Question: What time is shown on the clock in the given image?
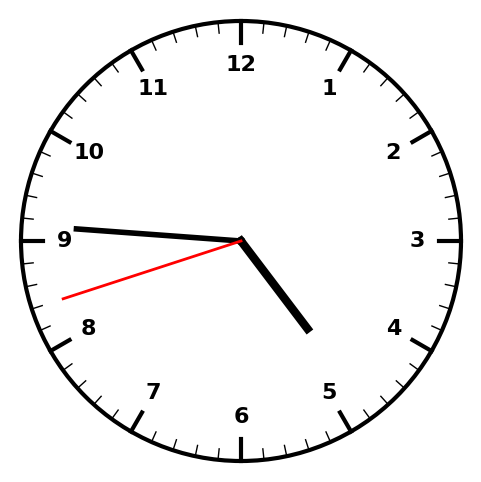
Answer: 04:45:42